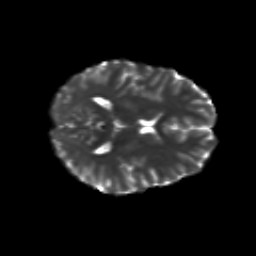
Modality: T2w
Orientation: axial
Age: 19
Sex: female
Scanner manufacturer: siemens
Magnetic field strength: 3 T
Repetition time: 8.8 s
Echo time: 0.085 s